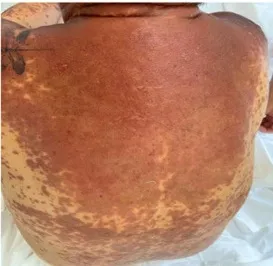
Skin process dynamics. (A) On the day of etanercept administration, multiple erosive areas with confluent erythematous rashes on the back were observed.
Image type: medical_photograph (skin_photograph)